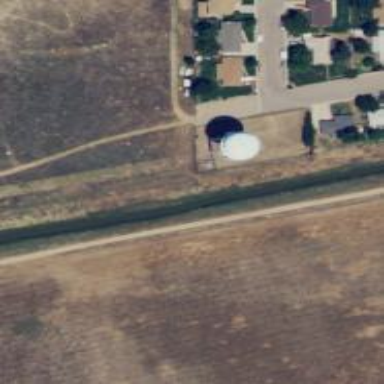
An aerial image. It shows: Water tower that is man-made.